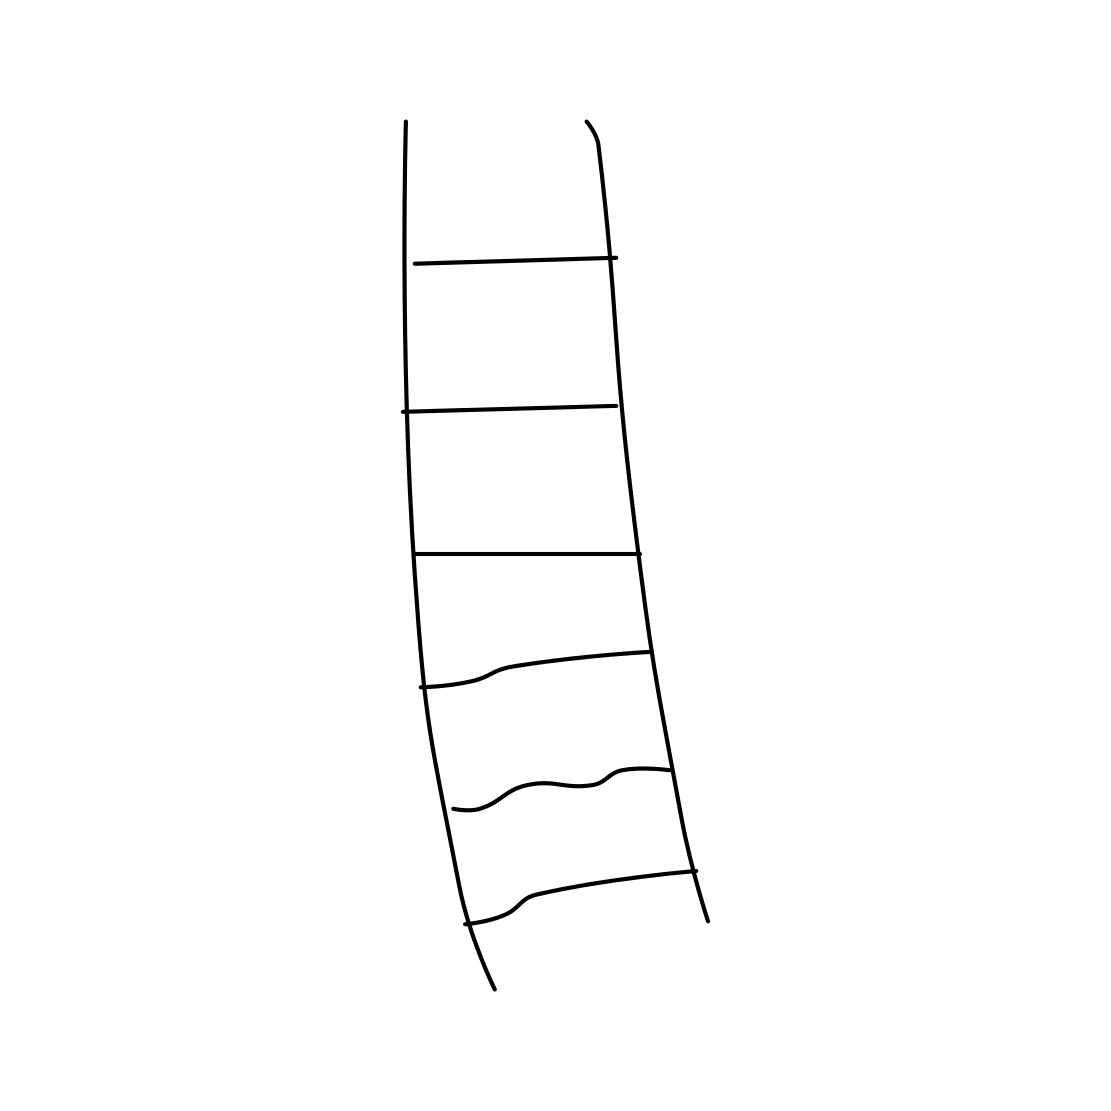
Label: ladder